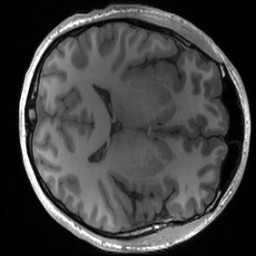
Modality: T1w
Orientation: axial
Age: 28
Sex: male
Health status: healthy